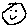
Label: smiley face